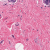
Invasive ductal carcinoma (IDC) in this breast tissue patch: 0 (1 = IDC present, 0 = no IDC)